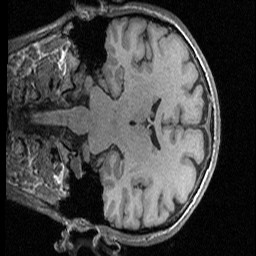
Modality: T1w
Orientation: coronal
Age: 50
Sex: male